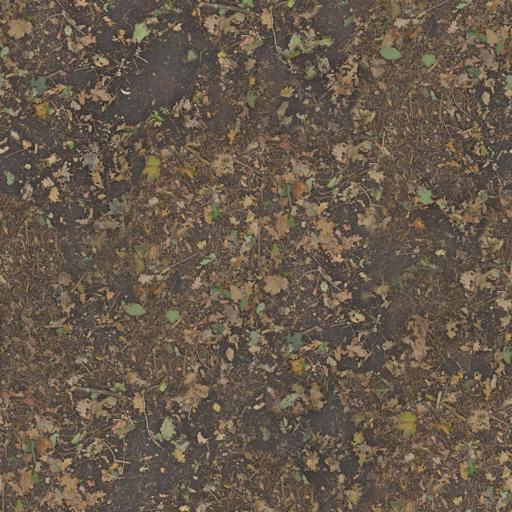
Tags: brown dirt dirty forest ground leaf leaves mud sticks